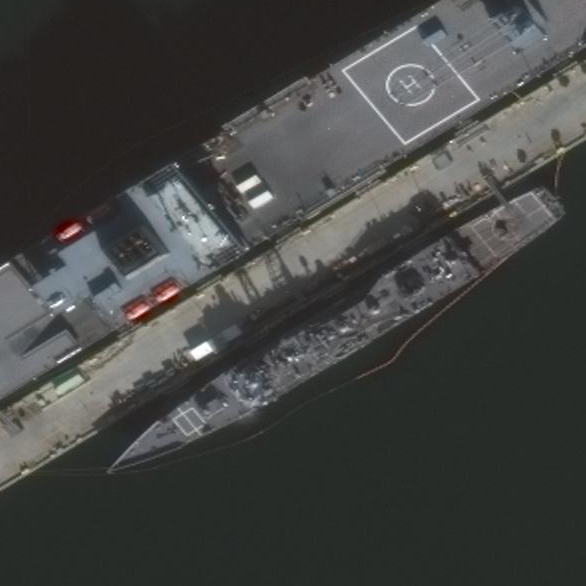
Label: Ticonderoga-class_cruiser